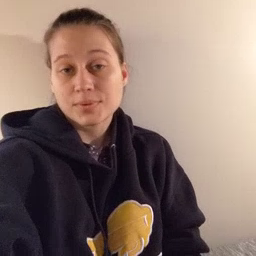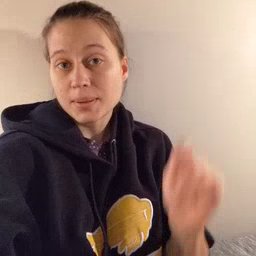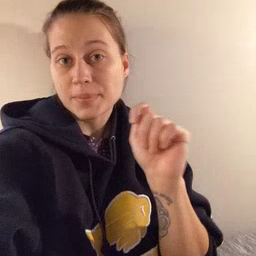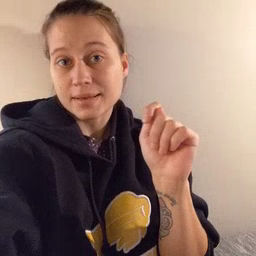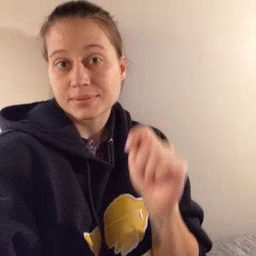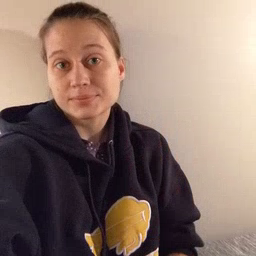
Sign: potty